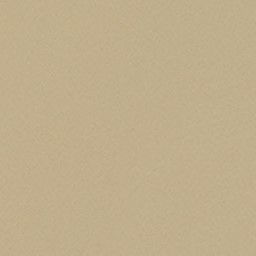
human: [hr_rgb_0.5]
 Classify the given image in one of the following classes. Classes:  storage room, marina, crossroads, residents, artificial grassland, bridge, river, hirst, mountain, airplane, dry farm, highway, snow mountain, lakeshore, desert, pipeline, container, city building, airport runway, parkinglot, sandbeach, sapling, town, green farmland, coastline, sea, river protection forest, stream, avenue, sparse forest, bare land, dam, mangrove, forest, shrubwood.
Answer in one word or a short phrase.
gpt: desert